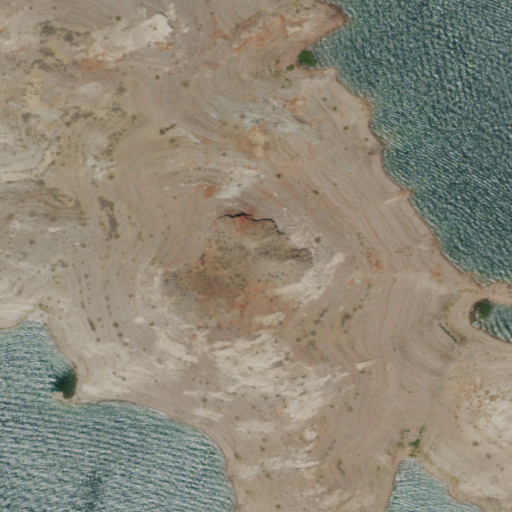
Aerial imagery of island in Nevada named Big Boulder Island containing grassland, shrub, and open water